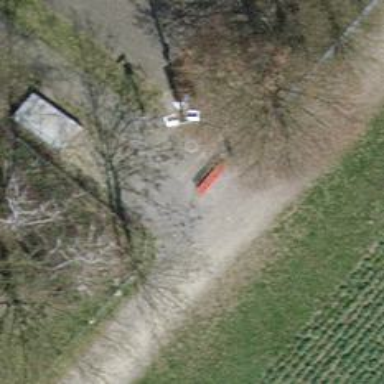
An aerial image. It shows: Red bench.